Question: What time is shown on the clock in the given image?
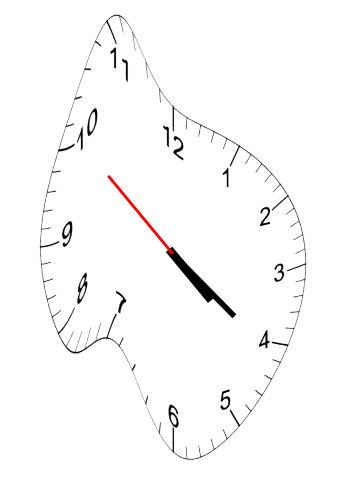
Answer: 04:20:51